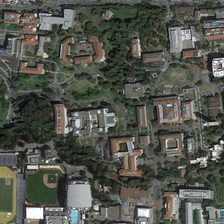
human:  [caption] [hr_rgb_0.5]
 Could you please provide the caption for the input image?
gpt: many buildings and green trees are in a school with a playground and a baseball field .

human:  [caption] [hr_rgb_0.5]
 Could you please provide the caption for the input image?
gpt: many buildings and green trees are in a school with a playground and a baseball field .

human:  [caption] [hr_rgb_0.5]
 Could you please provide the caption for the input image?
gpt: many buildings and green trees are in a school with a playground and a baseball field .

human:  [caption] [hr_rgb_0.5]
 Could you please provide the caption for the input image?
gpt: many buildings and green trees are in a school with a playground and a baseball field .

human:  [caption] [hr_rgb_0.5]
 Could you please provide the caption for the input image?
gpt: many buildings and green trees are in a school with a playground and a baseball field .